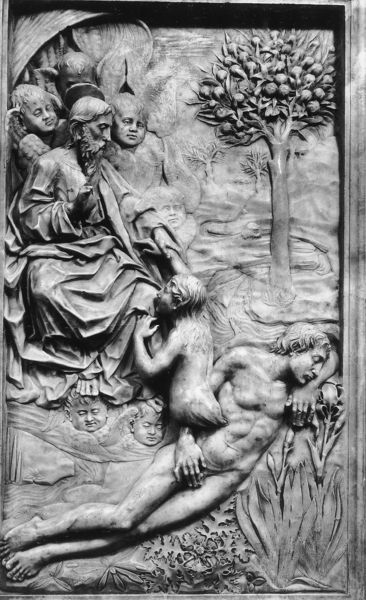
Titel: Reliefs vom Grabmal Papst Pauls II.
Künstler: Giovanni Dalmata
Standort: Rom, S. Pietro (EU - I - Latium)
Schlagwörter: baum, blätter, flügel, gott, hand, himmel, mann, nackt, schatten, schlaf, wasser, landschaft, blumen, frau, grau, holz, blick, wiese, gesichter, bibel, stein, tod, erde, busch, kirche, kind, vater, blatt, pflanze, kinder, engel, früchte, garten, relief, bildhauerei, adam, eva, paradies, lilie, christus, jesus, segen, segnen, eden, apfelbaum, bitten, retten, gottvater, deus